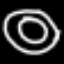
Label: donut